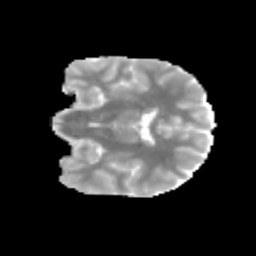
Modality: MD
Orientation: coronal
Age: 12
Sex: female
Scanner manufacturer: siemens
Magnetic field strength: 3 T
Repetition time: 3.8 s
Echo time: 0.07 s